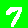
Digit: 7